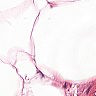
Metastatic tissue present: no